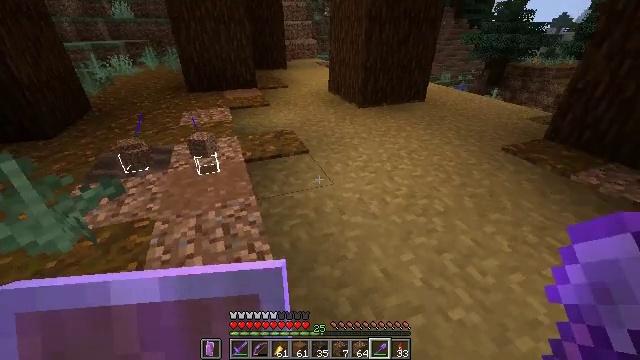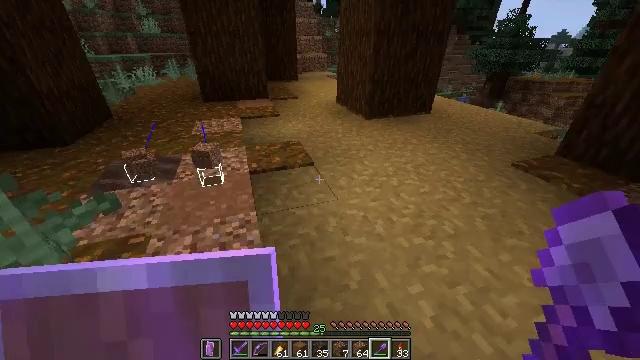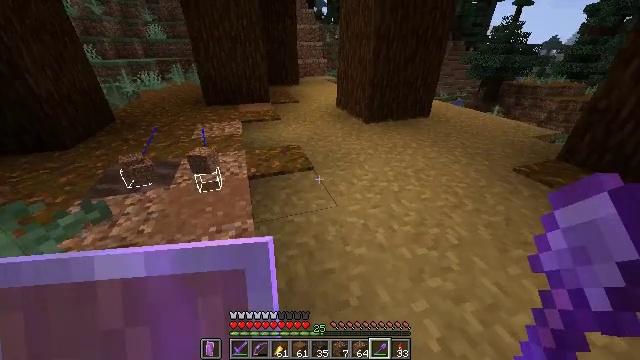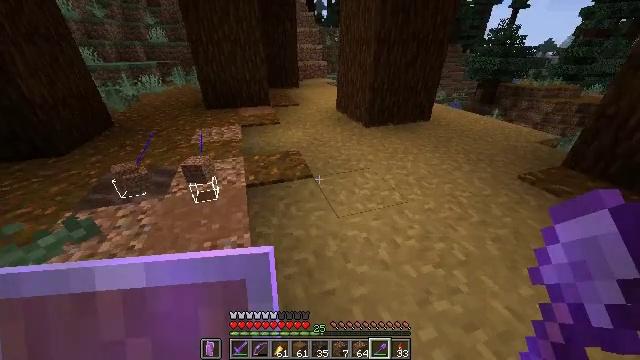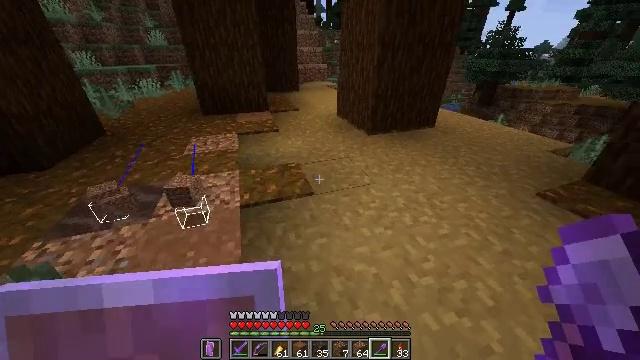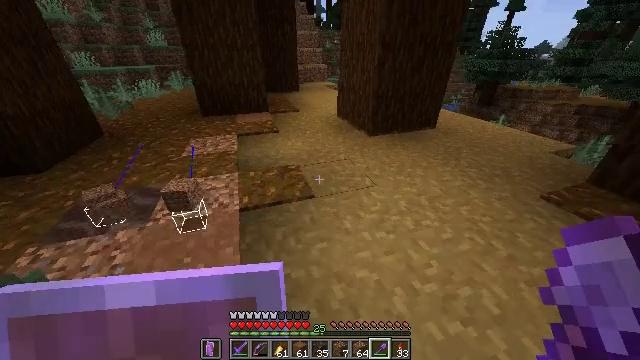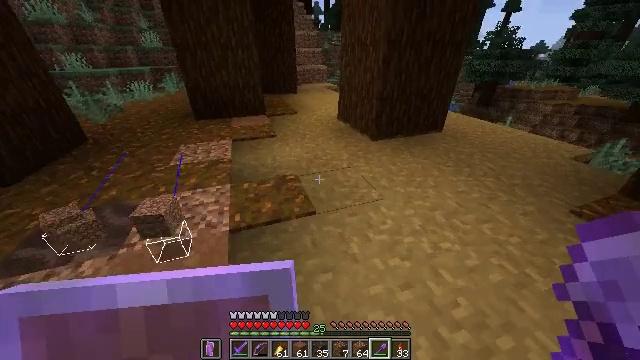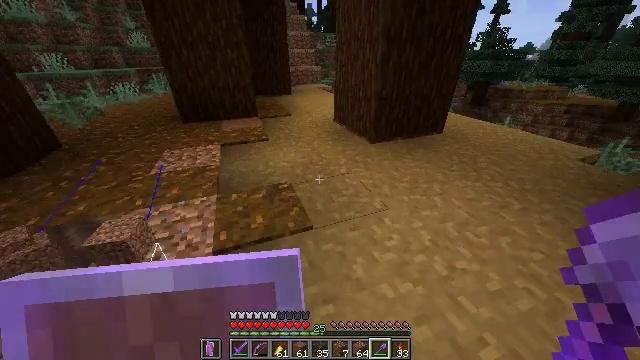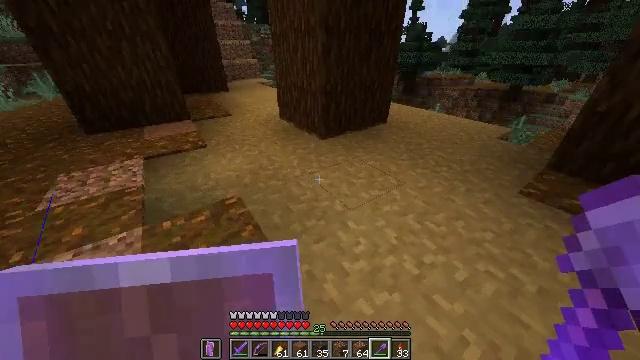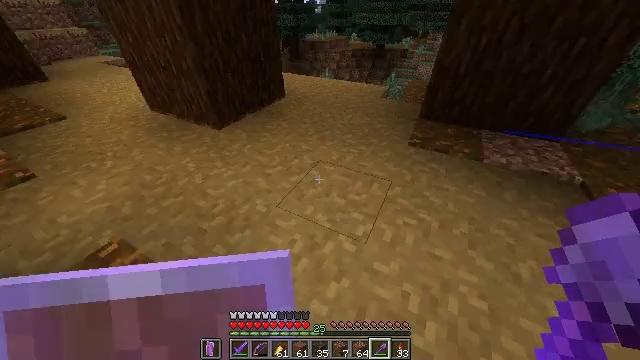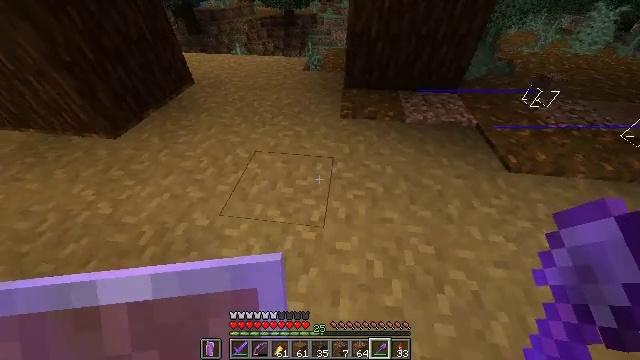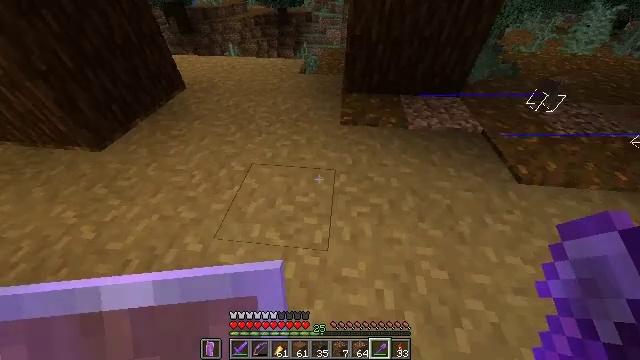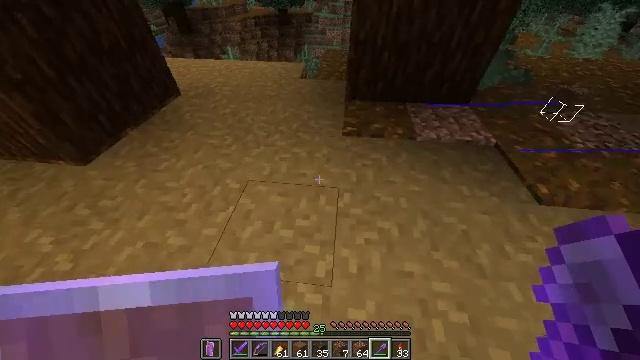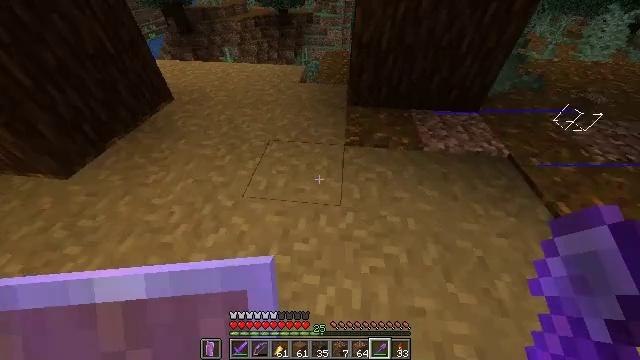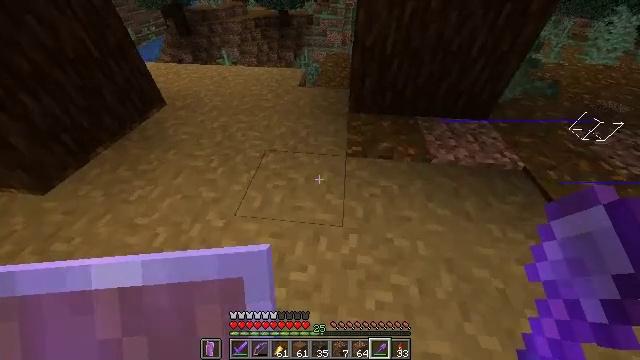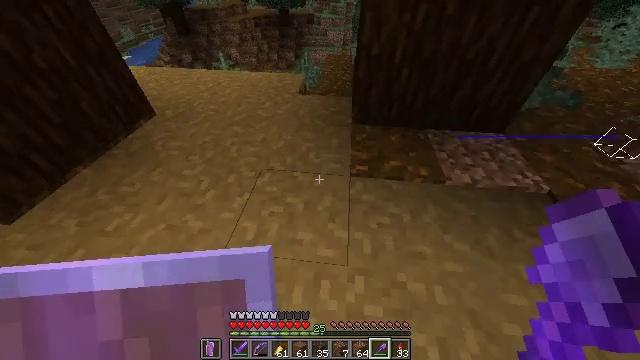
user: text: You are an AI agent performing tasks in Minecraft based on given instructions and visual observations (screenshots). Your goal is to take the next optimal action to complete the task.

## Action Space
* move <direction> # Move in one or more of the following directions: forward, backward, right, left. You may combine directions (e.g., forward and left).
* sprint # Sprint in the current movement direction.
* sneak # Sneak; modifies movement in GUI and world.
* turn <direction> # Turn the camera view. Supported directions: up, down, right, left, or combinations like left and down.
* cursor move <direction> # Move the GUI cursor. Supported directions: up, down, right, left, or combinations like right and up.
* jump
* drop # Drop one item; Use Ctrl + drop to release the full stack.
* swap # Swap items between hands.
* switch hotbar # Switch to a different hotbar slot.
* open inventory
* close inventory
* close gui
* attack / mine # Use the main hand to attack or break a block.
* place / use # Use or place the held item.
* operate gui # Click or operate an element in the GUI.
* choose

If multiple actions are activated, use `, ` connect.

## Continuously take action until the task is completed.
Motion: motion action
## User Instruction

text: Remove the topsoil to get podzol.
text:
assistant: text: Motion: move forward, sprint, turn left
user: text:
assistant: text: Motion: move forward, sprint
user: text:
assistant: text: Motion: move forward, sprint
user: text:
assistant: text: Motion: move forward, sprint
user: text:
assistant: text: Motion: move forward, sprint
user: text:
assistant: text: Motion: move forward, sprint
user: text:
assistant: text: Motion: move forward, sprint, turn right
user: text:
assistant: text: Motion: move forward, sprint, turn right and down
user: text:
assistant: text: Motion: move forward, sprint, turn right and down
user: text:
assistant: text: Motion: move forward, sprint, turn right and down
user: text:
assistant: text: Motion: move forward, sprint, turn right
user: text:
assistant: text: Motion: move forward, sprint
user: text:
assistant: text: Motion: move forward, sprint
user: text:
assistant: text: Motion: move forward, sprint
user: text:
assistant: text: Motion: move forward, sprint
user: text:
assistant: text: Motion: move forward, sprint
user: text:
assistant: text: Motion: move forward, sprint
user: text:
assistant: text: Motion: move forward, sprint, turn left
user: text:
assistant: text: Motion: move forward, sprint, turn left
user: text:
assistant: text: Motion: move forward, sprint, turn left and up
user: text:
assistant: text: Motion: move forward, sprint, turn left and up
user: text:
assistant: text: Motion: move forward, sprint
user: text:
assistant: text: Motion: move forward, sprint
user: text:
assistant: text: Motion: move forward, sprint
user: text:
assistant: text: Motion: move forward and move right, sprint
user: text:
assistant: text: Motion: move forward and move right, sprint, turn left
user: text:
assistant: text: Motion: move forward and move right, sprint, turn left
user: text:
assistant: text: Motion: move forward and move right, sprint, turn left
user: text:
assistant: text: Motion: move forward and move right, sprint, turn left
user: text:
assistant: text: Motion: move forward and move right, sprint, turn left